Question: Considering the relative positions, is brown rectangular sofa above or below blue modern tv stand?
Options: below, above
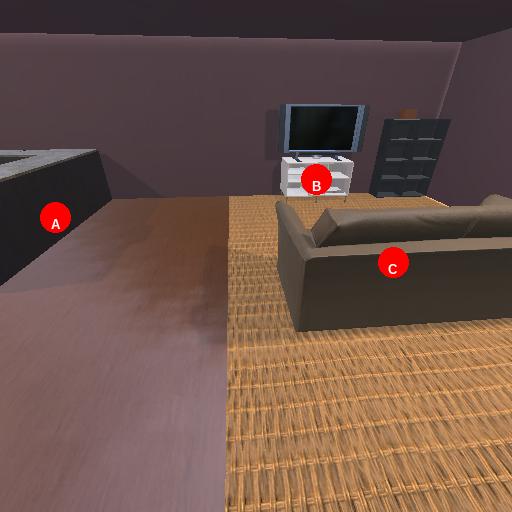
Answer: below